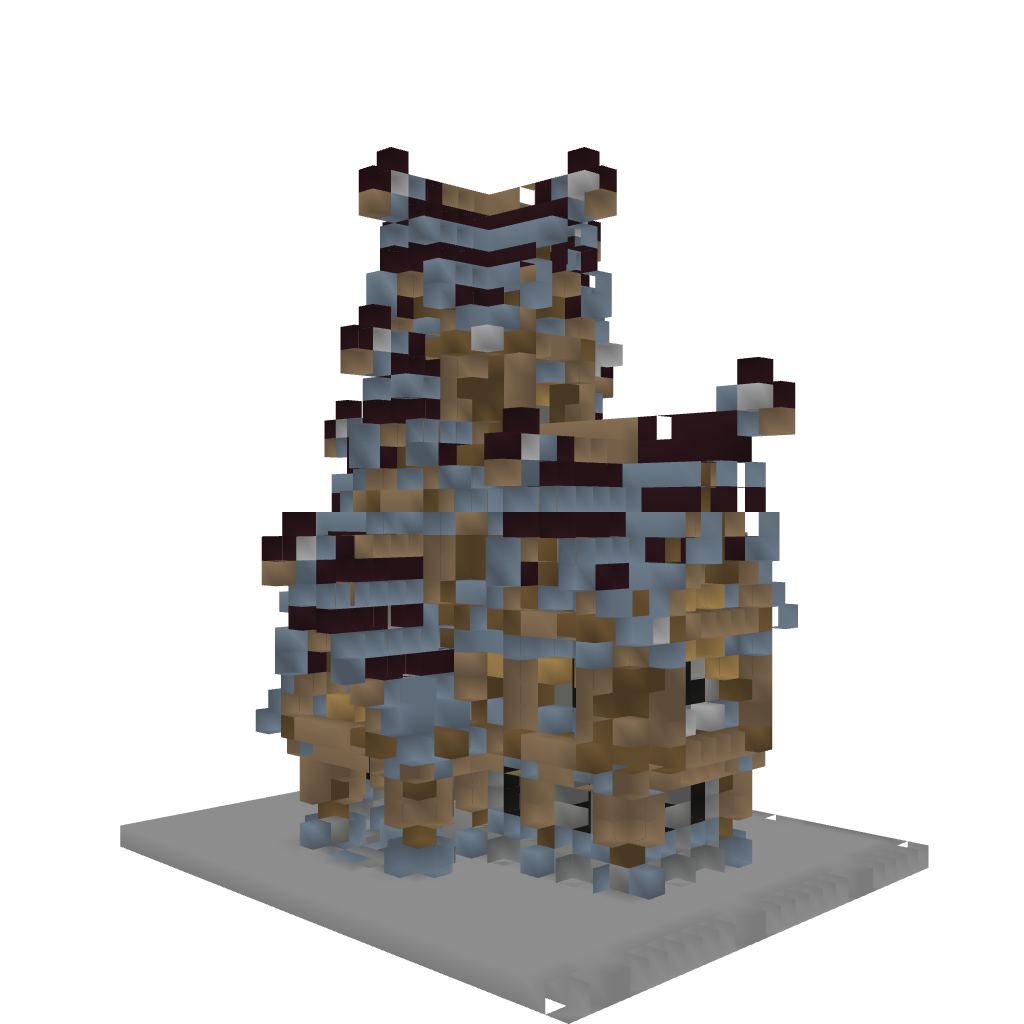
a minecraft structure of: middle class Nordic house